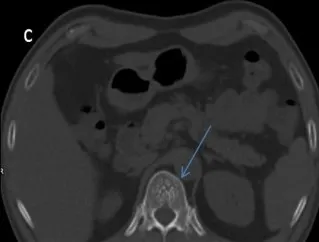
Showing classical polka dotted appearance of plain CT images.
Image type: radiology (ct)